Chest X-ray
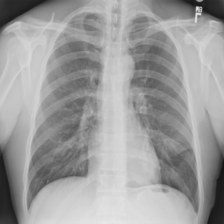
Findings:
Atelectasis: negative
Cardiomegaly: negative
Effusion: negative
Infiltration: negative
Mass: negative
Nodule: negative
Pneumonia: negative
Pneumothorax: negative
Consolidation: negative
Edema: negative
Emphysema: negative
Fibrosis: negative
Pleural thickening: negative
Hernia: negative